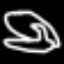
Label: frog